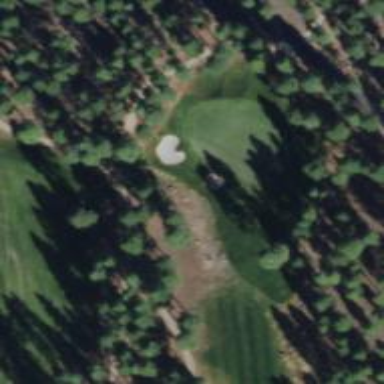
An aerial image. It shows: View of golf hole.